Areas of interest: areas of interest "Scenic Spot"
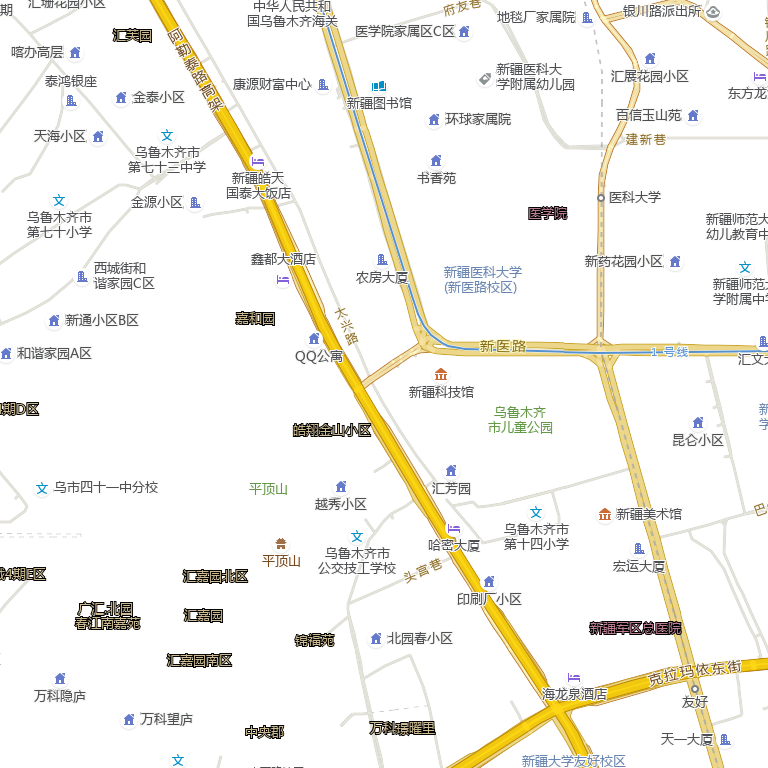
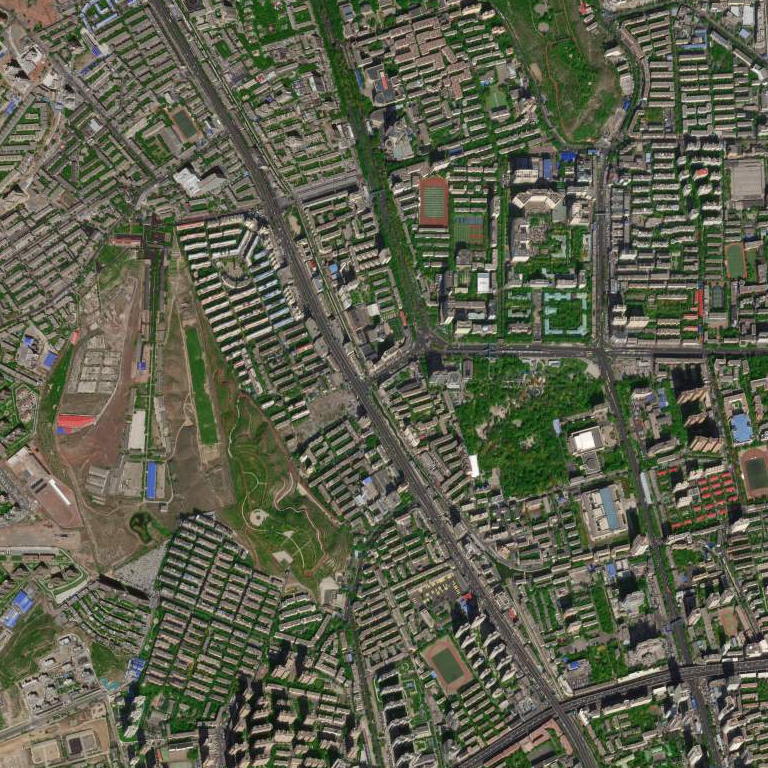